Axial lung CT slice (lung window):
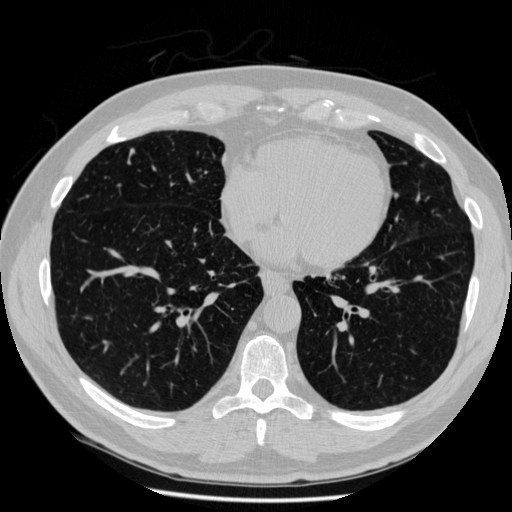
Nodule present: no